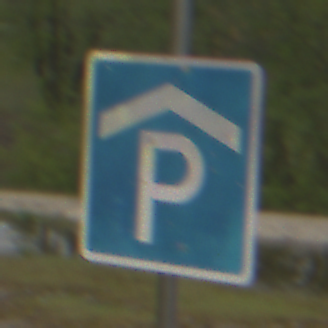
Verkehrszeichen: Parkhaus
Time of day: MorningAfternoon
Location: Outdoor (Nature)
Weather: Overcast
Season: NotSpecified
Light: Natural